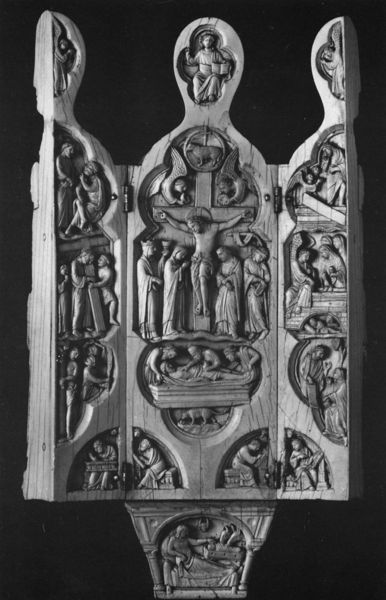
Titel: Thronende Muttergottes mit dem auf ihrem Schoß sitzenden Kind
Institution: Paris, Musée du Louvre
Schlagwörter: flügel, himmel, mann, grob, menschen, frau, holz, hund, bibel, geschichte, stein, kirche, figur, engel, relief, man, bett, tor, lamm, kreuz, religion, beten, gebet, altar, schnitzerei, halbkreis, sarg, christus, grab, jesus, kreuzigung, scharnier, christlich, mittelalter, religiös, heilige, trompeten, kirchlich, klappe, jünger, maria, christentum, lade, schaniere, altarbild, elfenbein, nischen, figut, vierpass, triptychon, apostel, triptichon, kruzifixus, leben jesu, heilsgeschichte, reatbel, triprichon